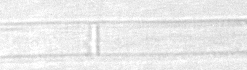
Label: Dactyliosolen_blavyanus